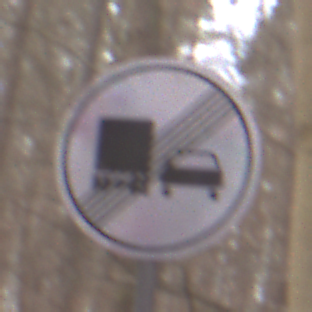
Verkehrszeichen: EndeUeberholverbotKraftfahrzeuge
Umgebung: Outdoor, Nature
Tageszeit: Midday
Wetter: Overcast
Licht: Natural
Jahreszeit: Autumn
Kontrast: LowContrast